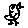
Label: bird